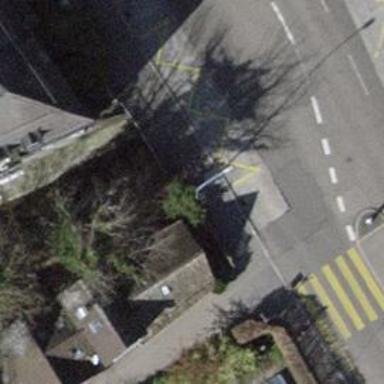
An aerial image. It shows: Platform for public transport. The platform is located by the road.